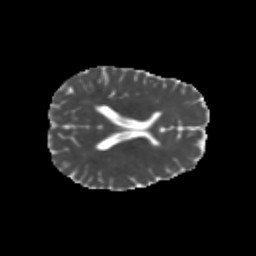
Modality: MD
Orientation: axial
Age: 27
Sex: female
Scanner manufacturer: siemens
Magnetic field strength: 3 T
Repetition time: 1.8 s
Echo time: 0.07 s